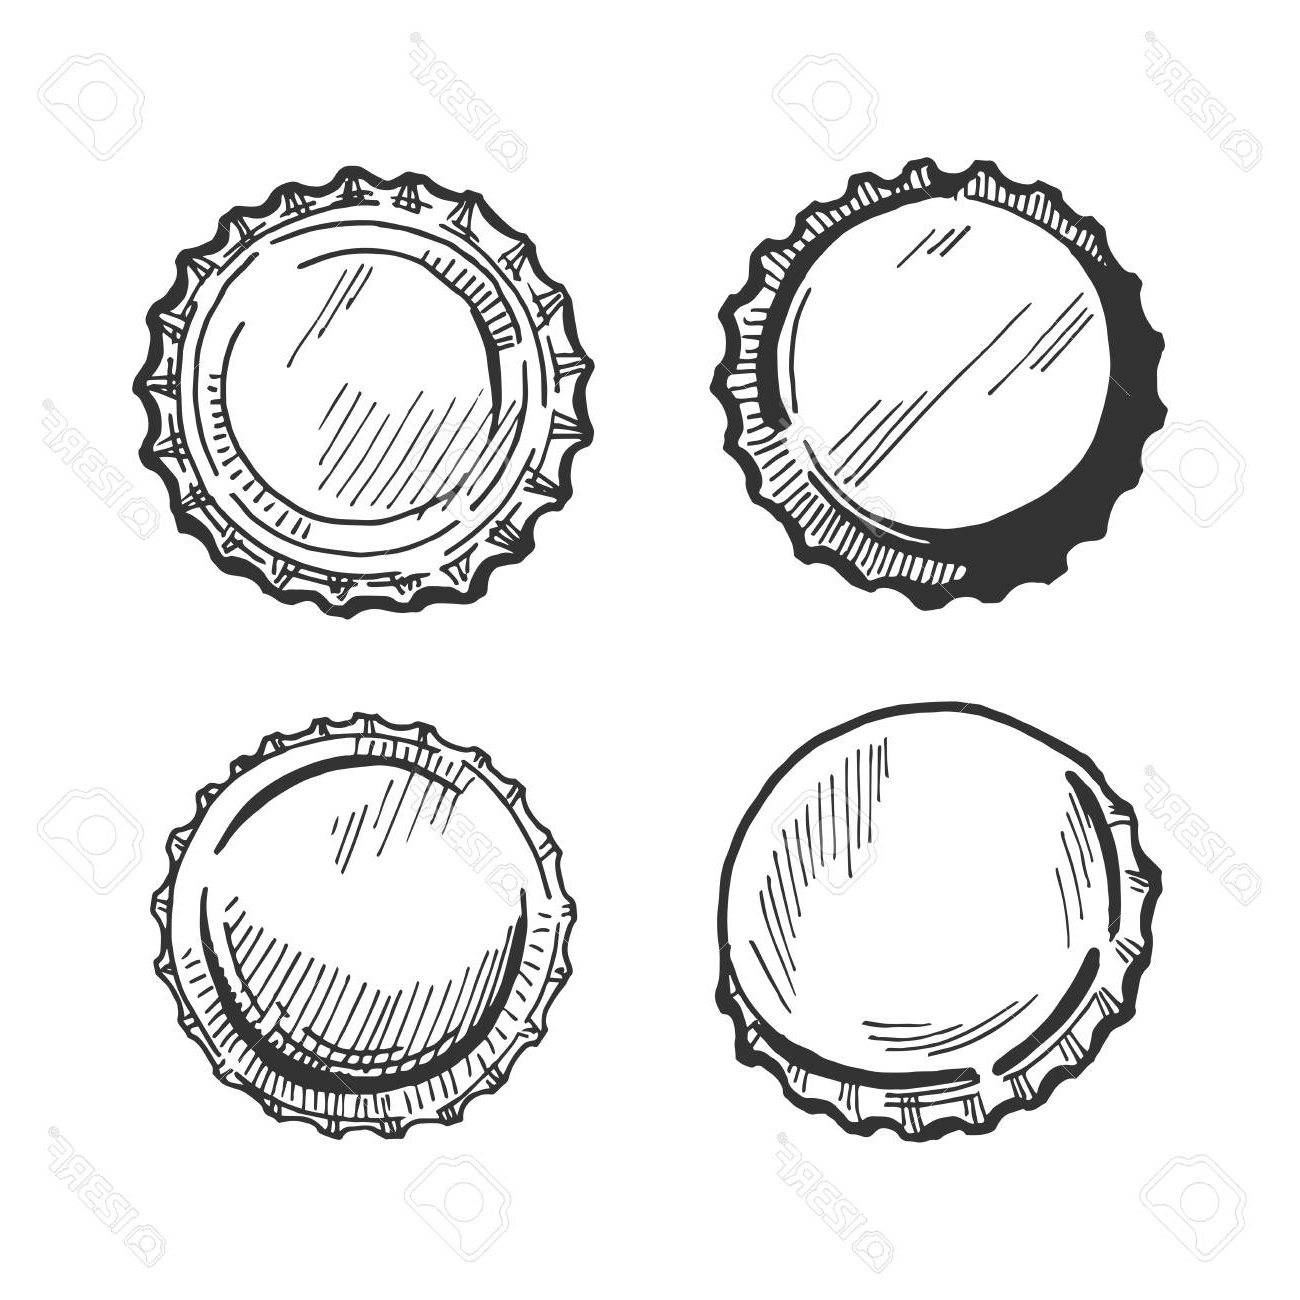
Label: bottlecap